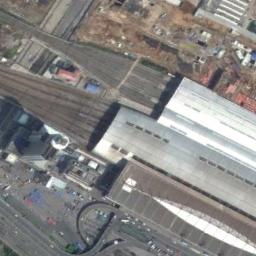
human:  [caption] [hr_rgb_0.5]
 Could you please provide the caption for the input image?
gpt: The railway station has lots of railways and some big buildings .

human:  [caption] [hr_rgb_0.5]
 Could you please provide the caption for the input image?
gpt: There is a fully equipped railway station in the suburbs .

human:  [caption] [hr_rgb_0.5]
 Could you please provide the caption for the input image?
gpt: Many buildings of different shapes are beside the railway station .

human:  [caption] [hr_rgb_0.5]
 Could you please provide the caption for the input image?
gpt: The railway station is next to some buildings .

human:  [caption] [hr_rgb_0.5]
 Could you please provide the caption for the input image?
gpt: There are some buildings beside the railway station .